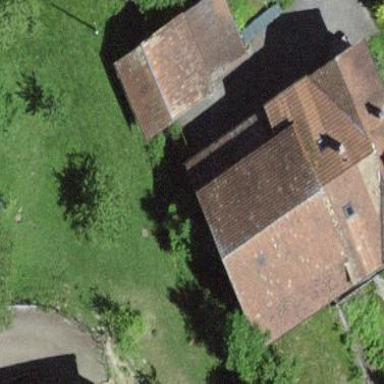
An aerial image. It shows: Residential building.